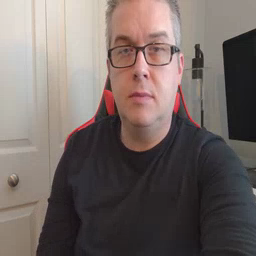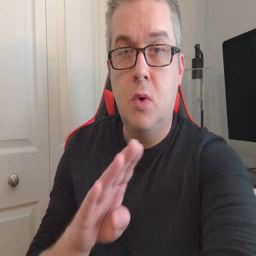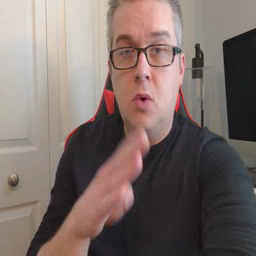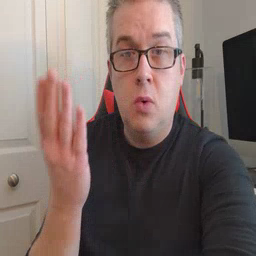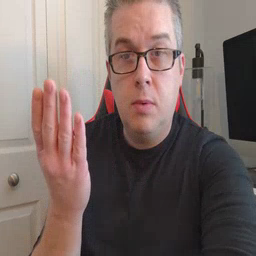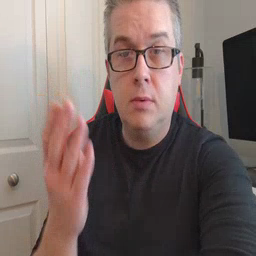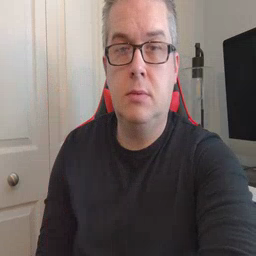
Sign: open